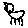
Label: cat